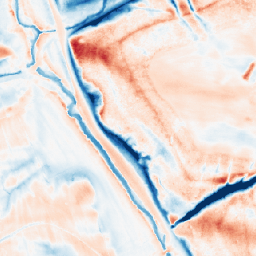
Category: classical
Decomposition family: gaussian_anisotropic
Decomposition parameters: sigma_x: 5
sigma_y: 10
Upsampling method: nearest
Upsampling parameters: scale: 4
Upsampling scale: 4